Interaction volume radius: 10 \u00c5
Interaction volume height: 30 \u00c5
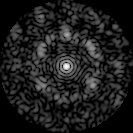
Disorder parameter: 0.7173